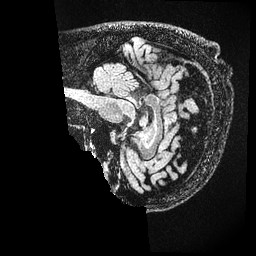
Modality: FLAIR
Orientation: sagittal
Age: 38
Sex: male
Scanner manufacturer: ge
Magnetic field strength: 3 T
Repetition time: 4.802 s
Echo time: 0.1169 s